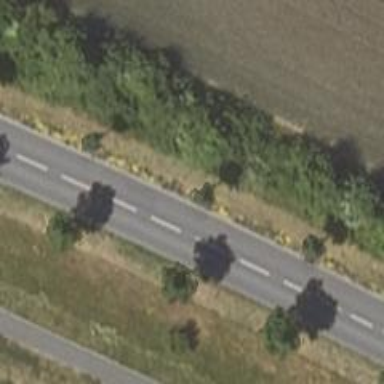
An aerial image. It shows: Row of deciduous broadleaved trees.